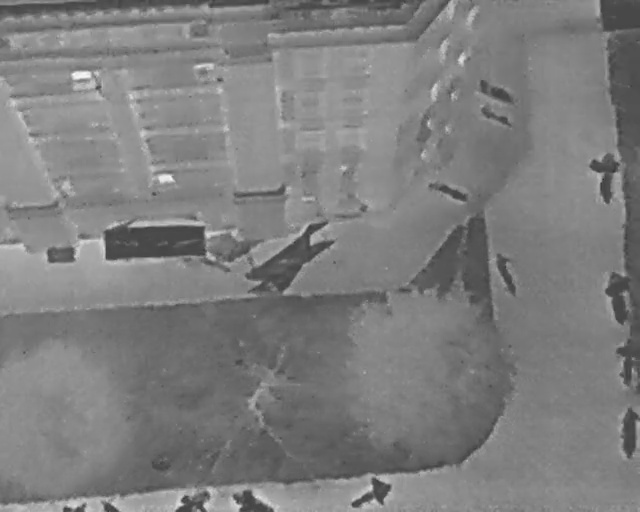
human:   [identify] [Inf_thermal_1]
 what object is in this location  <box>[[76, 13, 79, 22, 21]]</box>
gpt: <ref>1 large bicycle at the top right</ref>

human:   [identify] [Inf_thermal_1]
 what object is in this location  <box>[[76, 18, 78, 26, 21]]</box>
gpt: <ref>1 medium bicycle at the top right</ref>

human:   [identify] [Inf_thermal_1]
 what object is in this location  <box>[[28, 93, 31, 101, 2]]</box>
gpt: <ref>1 large bicycle at the bottom left</ref>